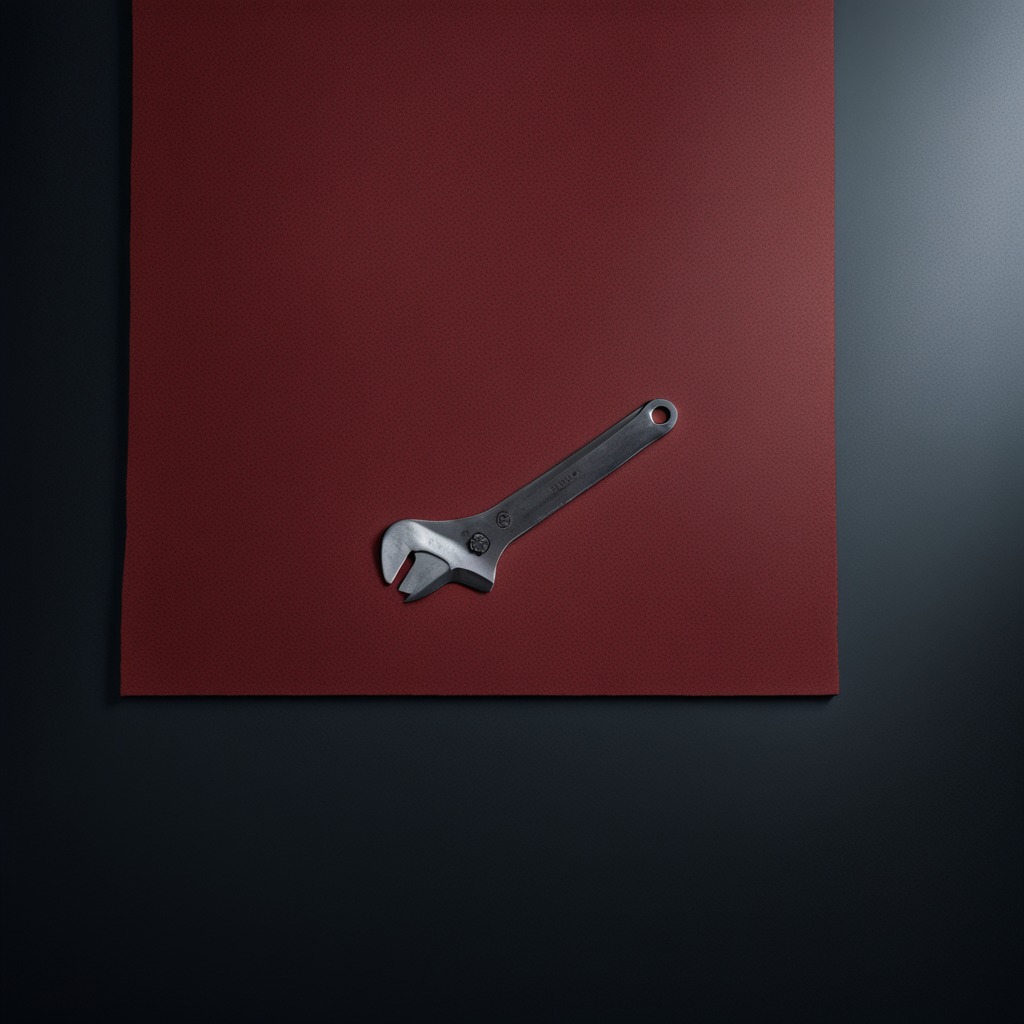
An wrench is lying on the clean granite tabletop inside a workshop at night.